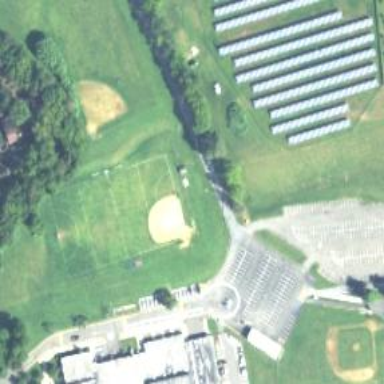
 used for leisure and sports activities."